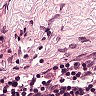
Metastatic tissue present: no